CT reconstruction: convct
Segmentation target: spine
Patient: M, age 52
ISS stage: Stage 3
Metal implant: no
Axial slice:
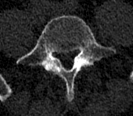
Sagittal slice:
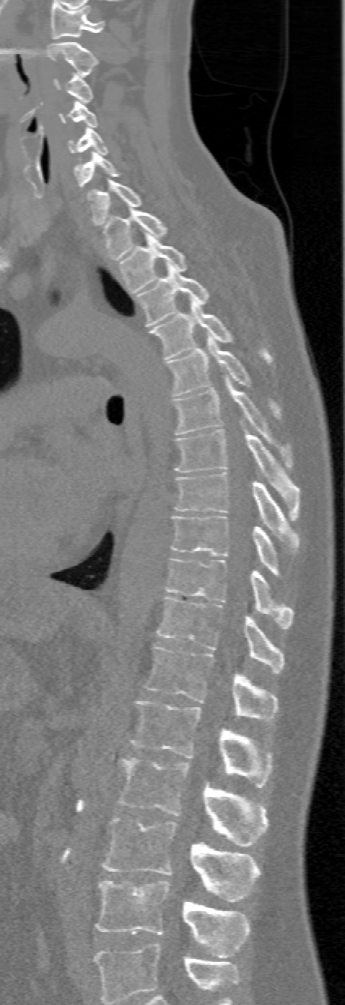